Interaction volume radius: 5 \u00c5
Interaction volume height: 10 \u00c5
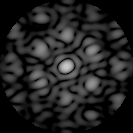
Disorder parameter: 0.5473